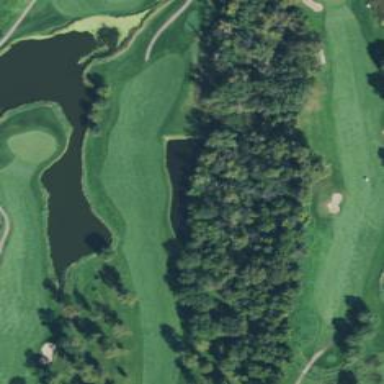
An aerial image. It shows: Scenic view of water hazard on golf course. The natural water feature adds beauty to the landscape.